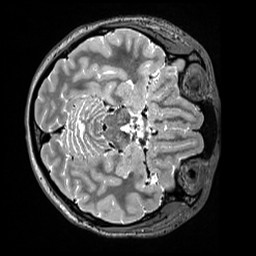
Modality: T2w
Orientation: axial
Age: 27
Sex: female
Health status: ill
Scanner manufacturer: siemens
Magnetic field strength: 3 T
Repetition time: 3.2 s
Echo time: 0.564 s